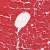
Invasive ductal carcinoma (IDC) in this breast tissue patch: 0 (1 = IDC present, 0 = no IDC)